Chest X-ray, AP view. Patient: 29 years old, sex F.
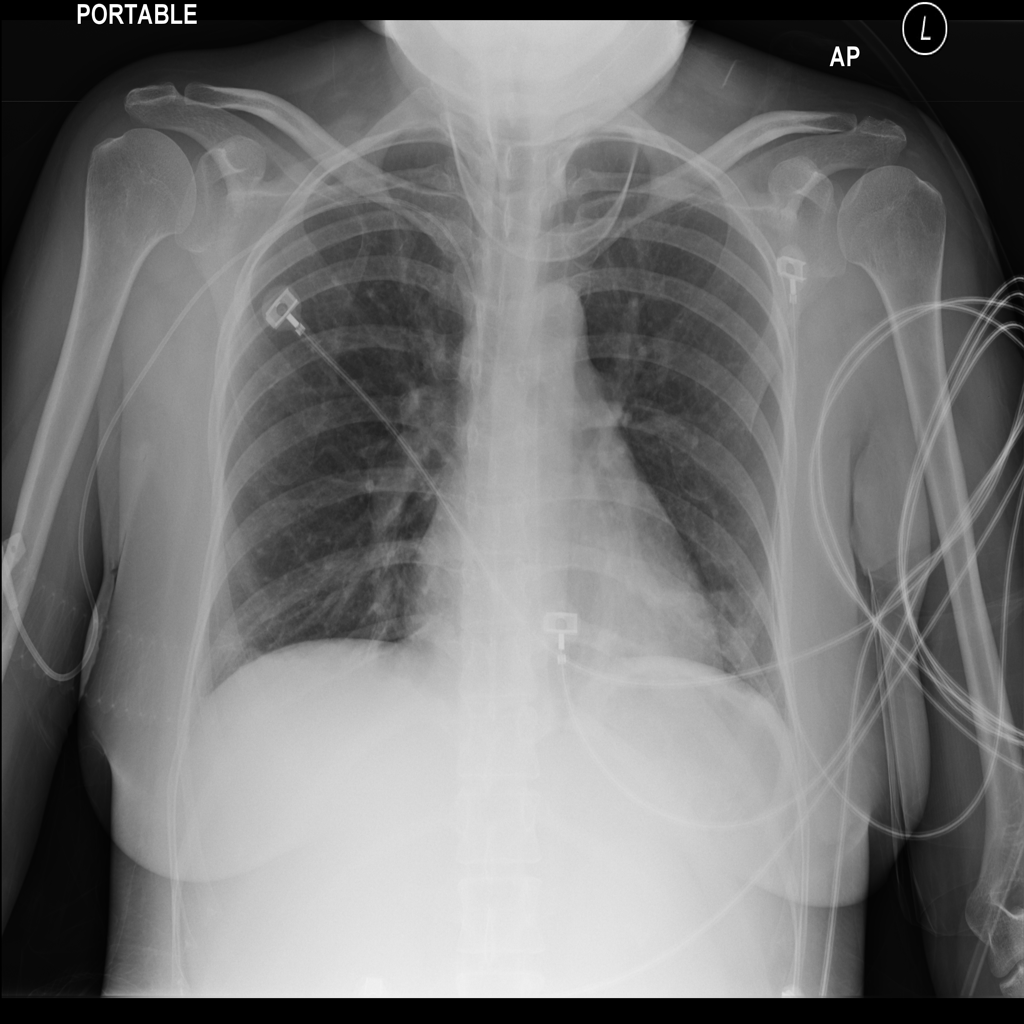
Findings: Atelectasis